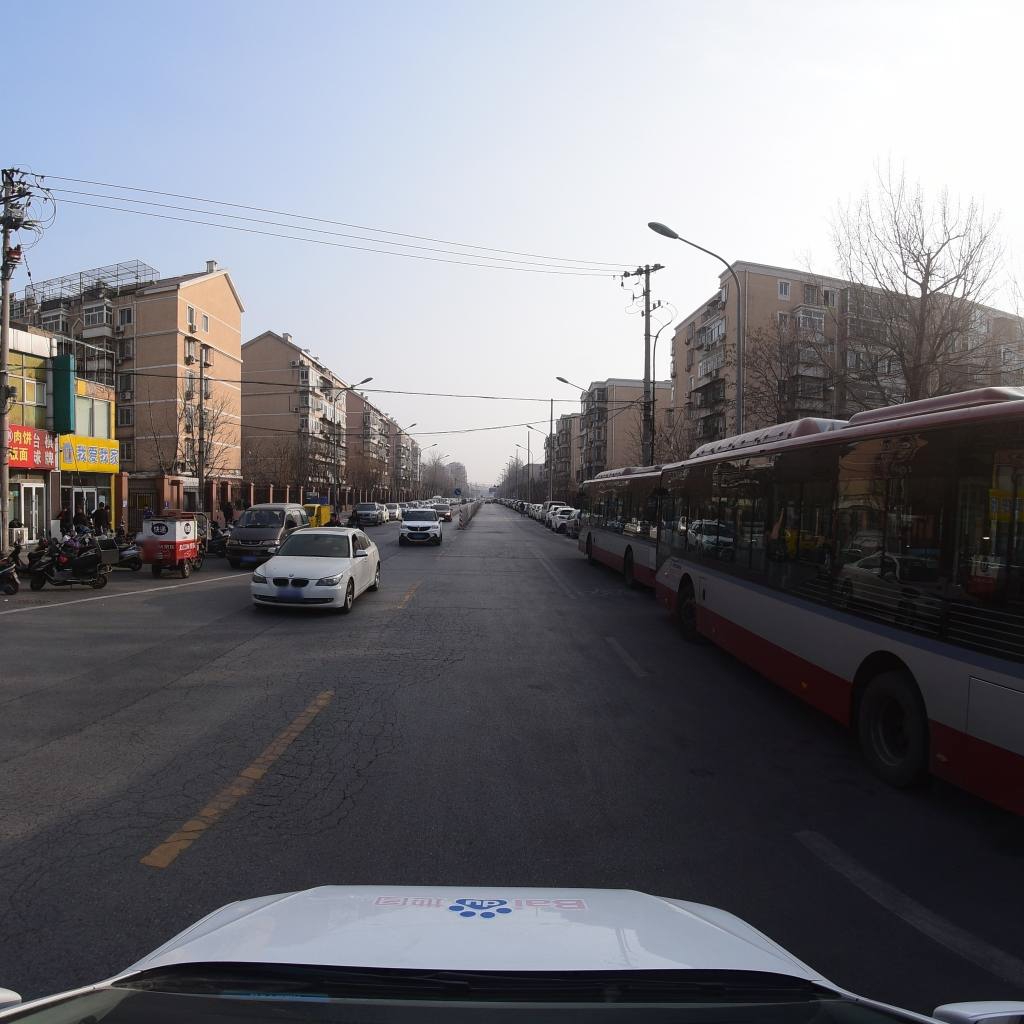
Region: Fengtai
Road damage annotations: alligator crack